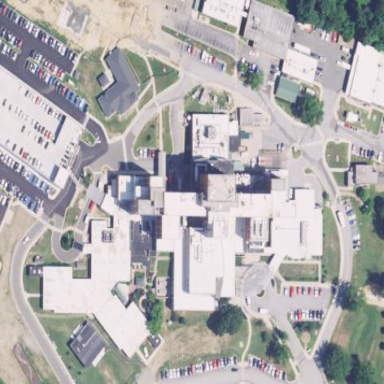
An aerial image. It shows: Hospital.